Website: home-depot
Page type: account-dashboard
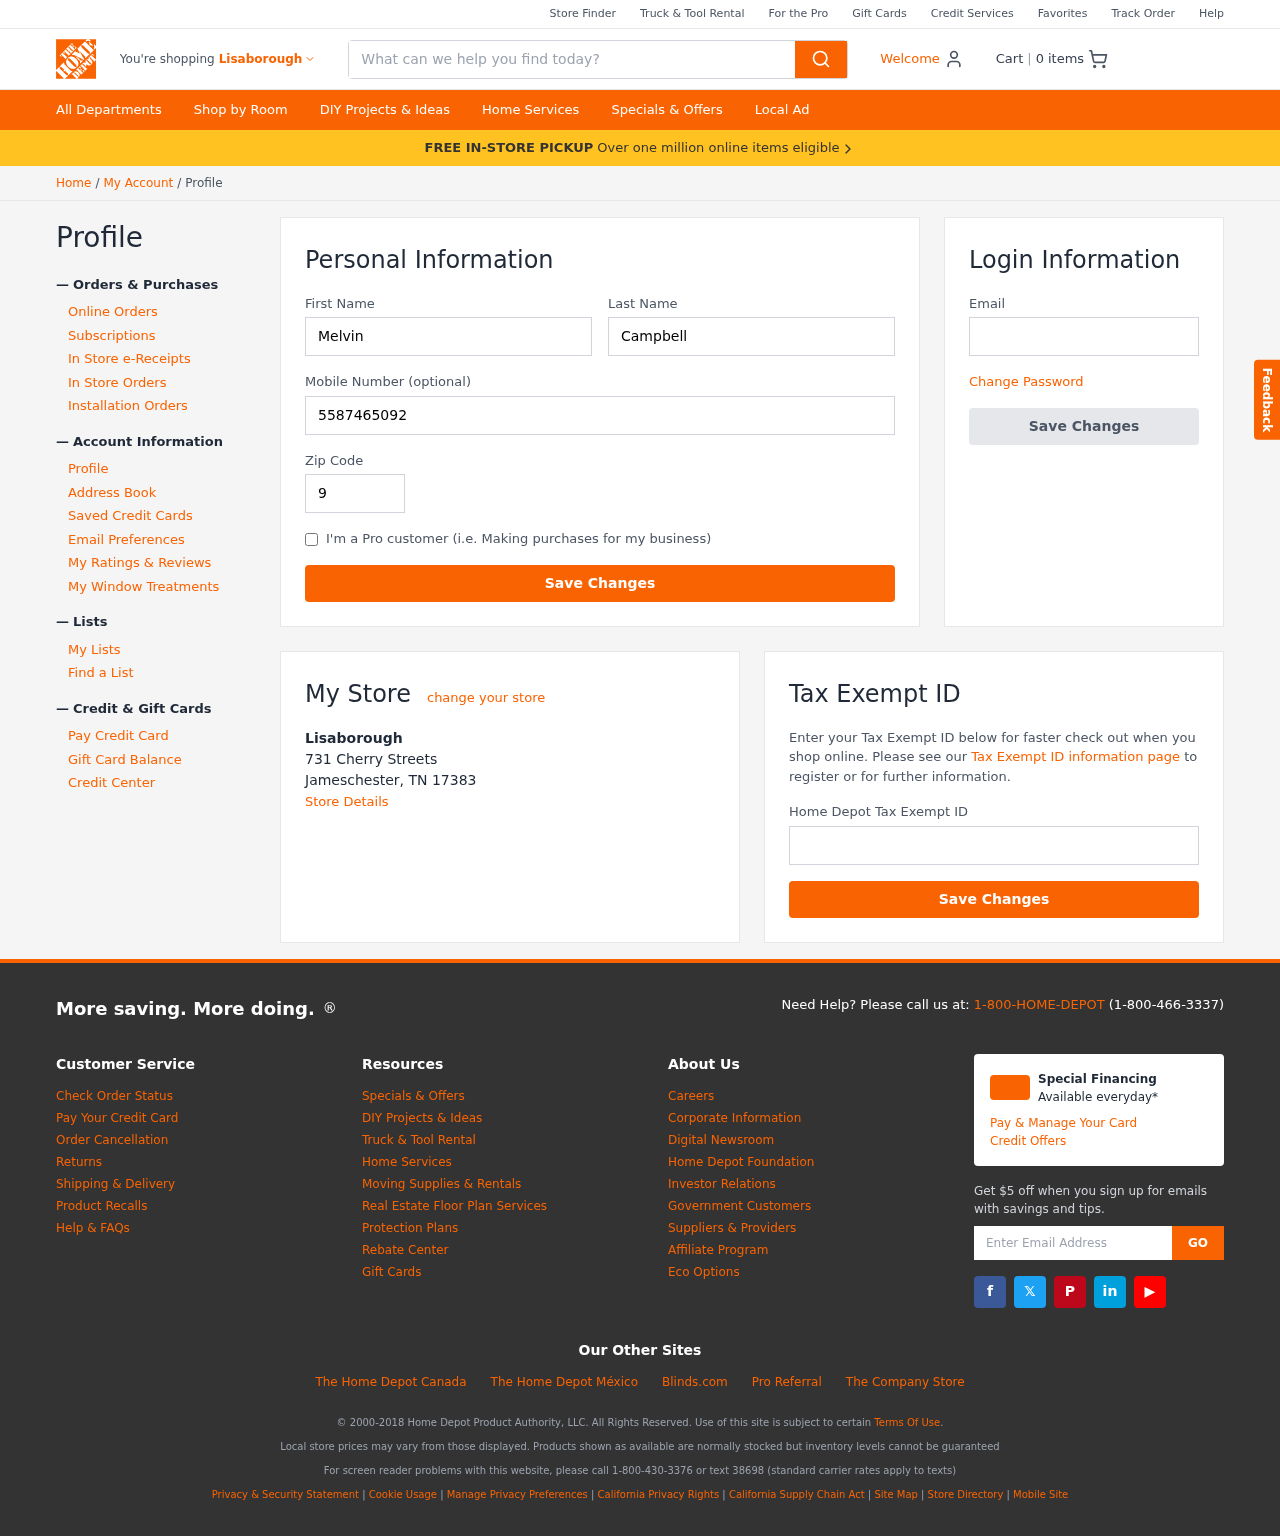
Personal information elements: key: PII_CITY
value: Lisaborough
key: PII_EMAIL
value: melvincampbell@hotmail.com
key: PII_FIRSTNAME
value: Melvin
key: PII_LASTNAME
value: Campbell
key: PII_LOCATION1_CITY_STATE_ZIP
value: Jameschester, TN 17383
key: PII_LOCATION1_NAME
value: Lisaborough
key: PII_LOCATION1_STREET
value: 731 Cherry Streets
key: PII_PHONE
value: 5587465092
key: PII_POSTCODE
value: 92711
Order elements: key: ORDER_NUM_ITEMS
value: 0
Search elements: key: HEADER_SEARCH
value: What can we help you find today?